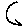
Label: moon